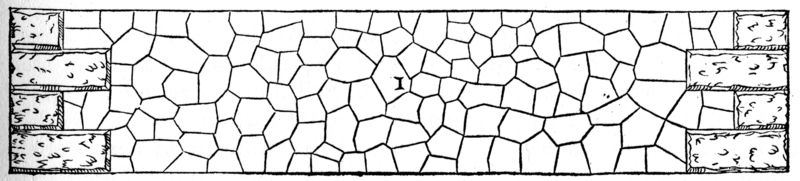
Titel: I Quattro Libri della Architettura, Buch I, Kapitel 9 Über die verschiedenen Arten der Mauern (Abb. 4, Unregelmäßiges Mauerwerk)
Künstler: Andrea Palladio
Institution: (Seriendruck)
Schlagwörter: weiß, ausschnitt, fenster, glas, grau, paris, schwarz, skizze, strasse, zeichnung, haus, weg, wiese, muster, wand, architektur, rahmen, sockel, stein, steine, kirche, boden, saum, renaissance, ecke, pflaster, studie, abstrakt, mauer, ziegel, formen, grafik, graphik, linien, backstein, weis, rand, detail, läufer, striche, fugen, tusche, antike, linie, mauerwerk, druck, seite, fliesen, schwarzweiß, mosaik, entwurf, studien, rustika, quader, fuge, mauern, struktur, konstruktion, binder, platten, anker, wien, steinboden, vierecke, bruchstein, nummer, labyrinth, eins, unregelmässig, anordnung, römisch, backsteine, rustiziert, fundament, ordnung, palladio, ziegelstein, ecksteine, serlio, mauerstein, mauersteine, köln, polygonal, hausteine, bruchsteine, haustein, flusssteine, zusammengesetzt, poly, ecksteinen, fassadenmuster, flussstein, fünfecke, gefugt, mauerstruktur, natursteine, sechsecke, verbund, werkstein, hausecke, renaisance, eckstein, vitruv, wandabschnitt, i, randsteine, mauerband, ecksteien, ortstein, quadre, auader, zyklopenwerk